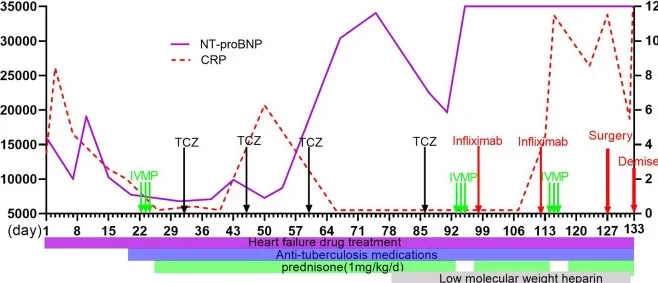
Clinical course of this case and sequential changes in NT-proBNP and CRP. NT-proBNP, N-terminal pro-brain natriuretic peptide; CRP, C-reactive protein; IVMP, intravascular methylprednisolone pulse; TCZ, tocilizumab.
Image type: chart (chart)